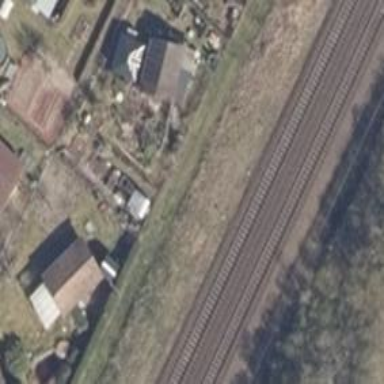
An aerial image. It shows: Railway signal.